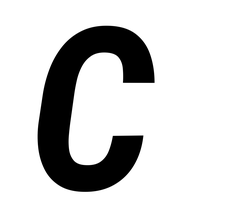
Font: Roboto-Italic_Condensed_Bold_Italic